Часть радиоактивного ряда, начинающегося с тория-$232$, представлена (вместе с соответствующими периодами полураспада) ниже:  Из руды извлечены торий-$232$ и торий-$228$, находящиеся в равновесии, и очищены химическим путем.
Нарисуйте вид зависимости изменения числа атомов радона-$220$, которую необходимо ожидать в течение времени от $10^{-3}$ до $10^3$ лет (в логарифмическом масштабе) в $10^{-3}~кг$ исходного материала.
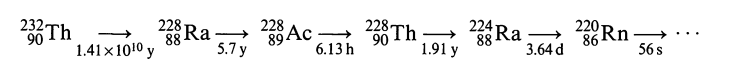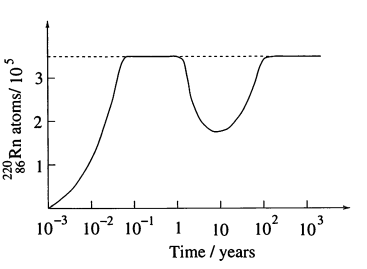
Темы:
T, ★, Ядерная физика, 200 задач, Радиоактивный распад, Период полураспада